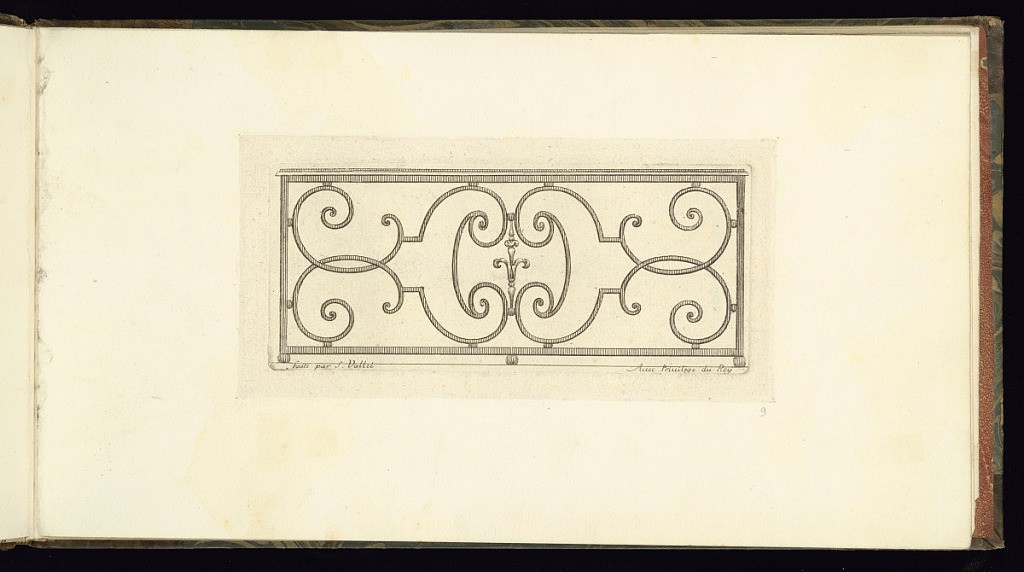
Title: Balcony Rail (Balustrade) Design
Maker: S. Vallée, French, 18th century
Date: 18th century
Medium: Etching and engraving on paper
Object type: Print
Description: Design for a wrought-iron ornamental balcony rail (balustrade) featuring scrolling bands and scrolling leaves. The plate is signed.